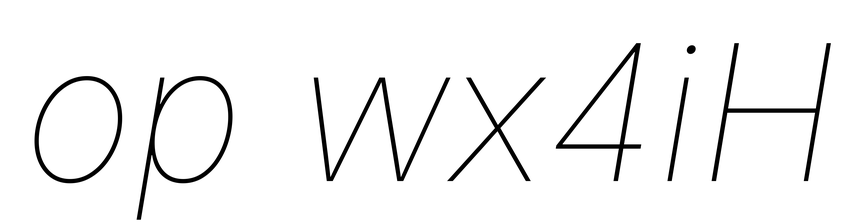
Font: Inter-Italic_Thin_Italic